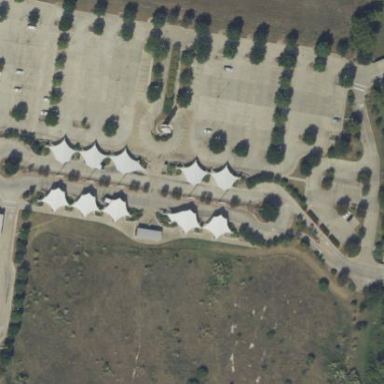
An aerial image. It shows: Parking area with park and ride facility.